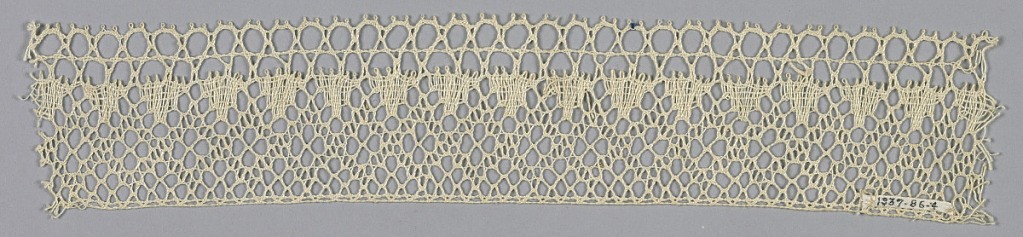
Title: Edging
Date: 19th century
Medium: linen Technique: bobbin lace, peasant style
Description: peasant style in geometric design